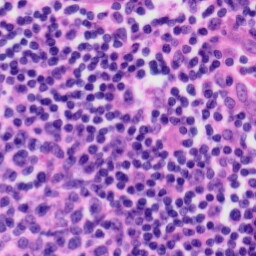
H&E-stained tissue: Tonsil